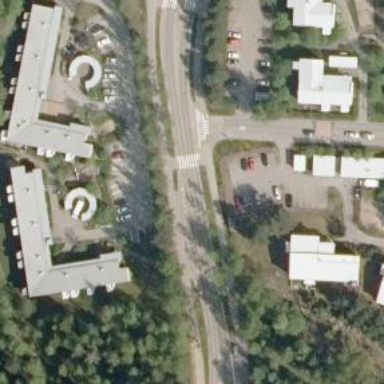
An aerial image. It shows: Asphalt cycleway.